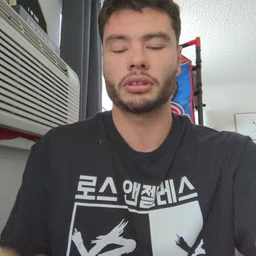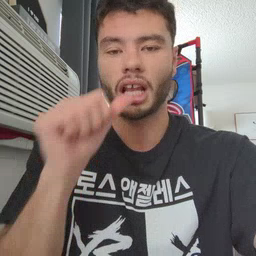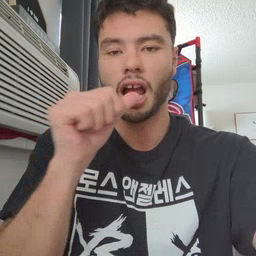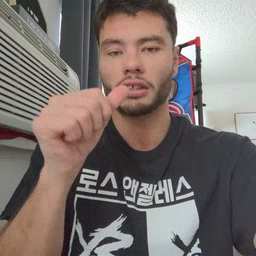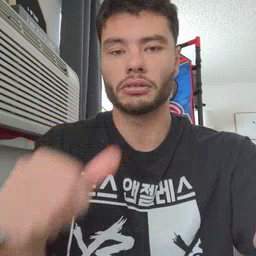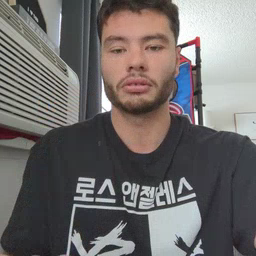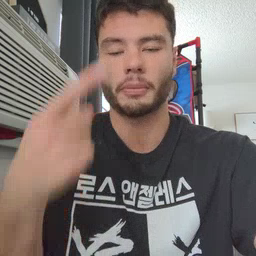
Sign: nuts